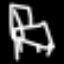
Label: chair